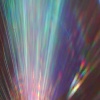
Label: sunburn